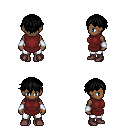
a pixel art fantasy rpg character, female body template, human, dark skin, maroon tunic, white pants, black short bangs hairstyle, white cloth bracers, maroon shoes, four views (front, back, left, right), 2x2 character sprite sheet, small pixel art, hard edges, no anti-aliasing